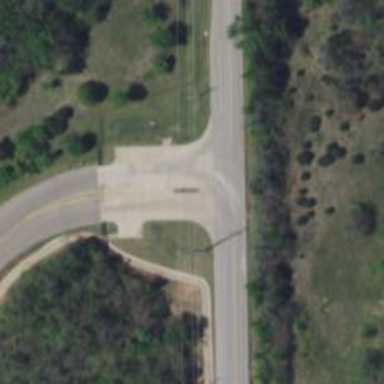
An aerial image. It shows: Road with stop sign.